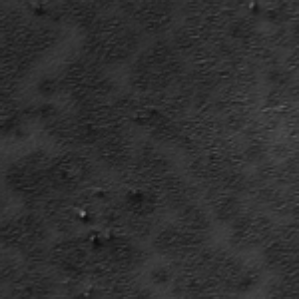
Label: frost